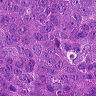
Metastatic tissue present: yes